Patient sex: F
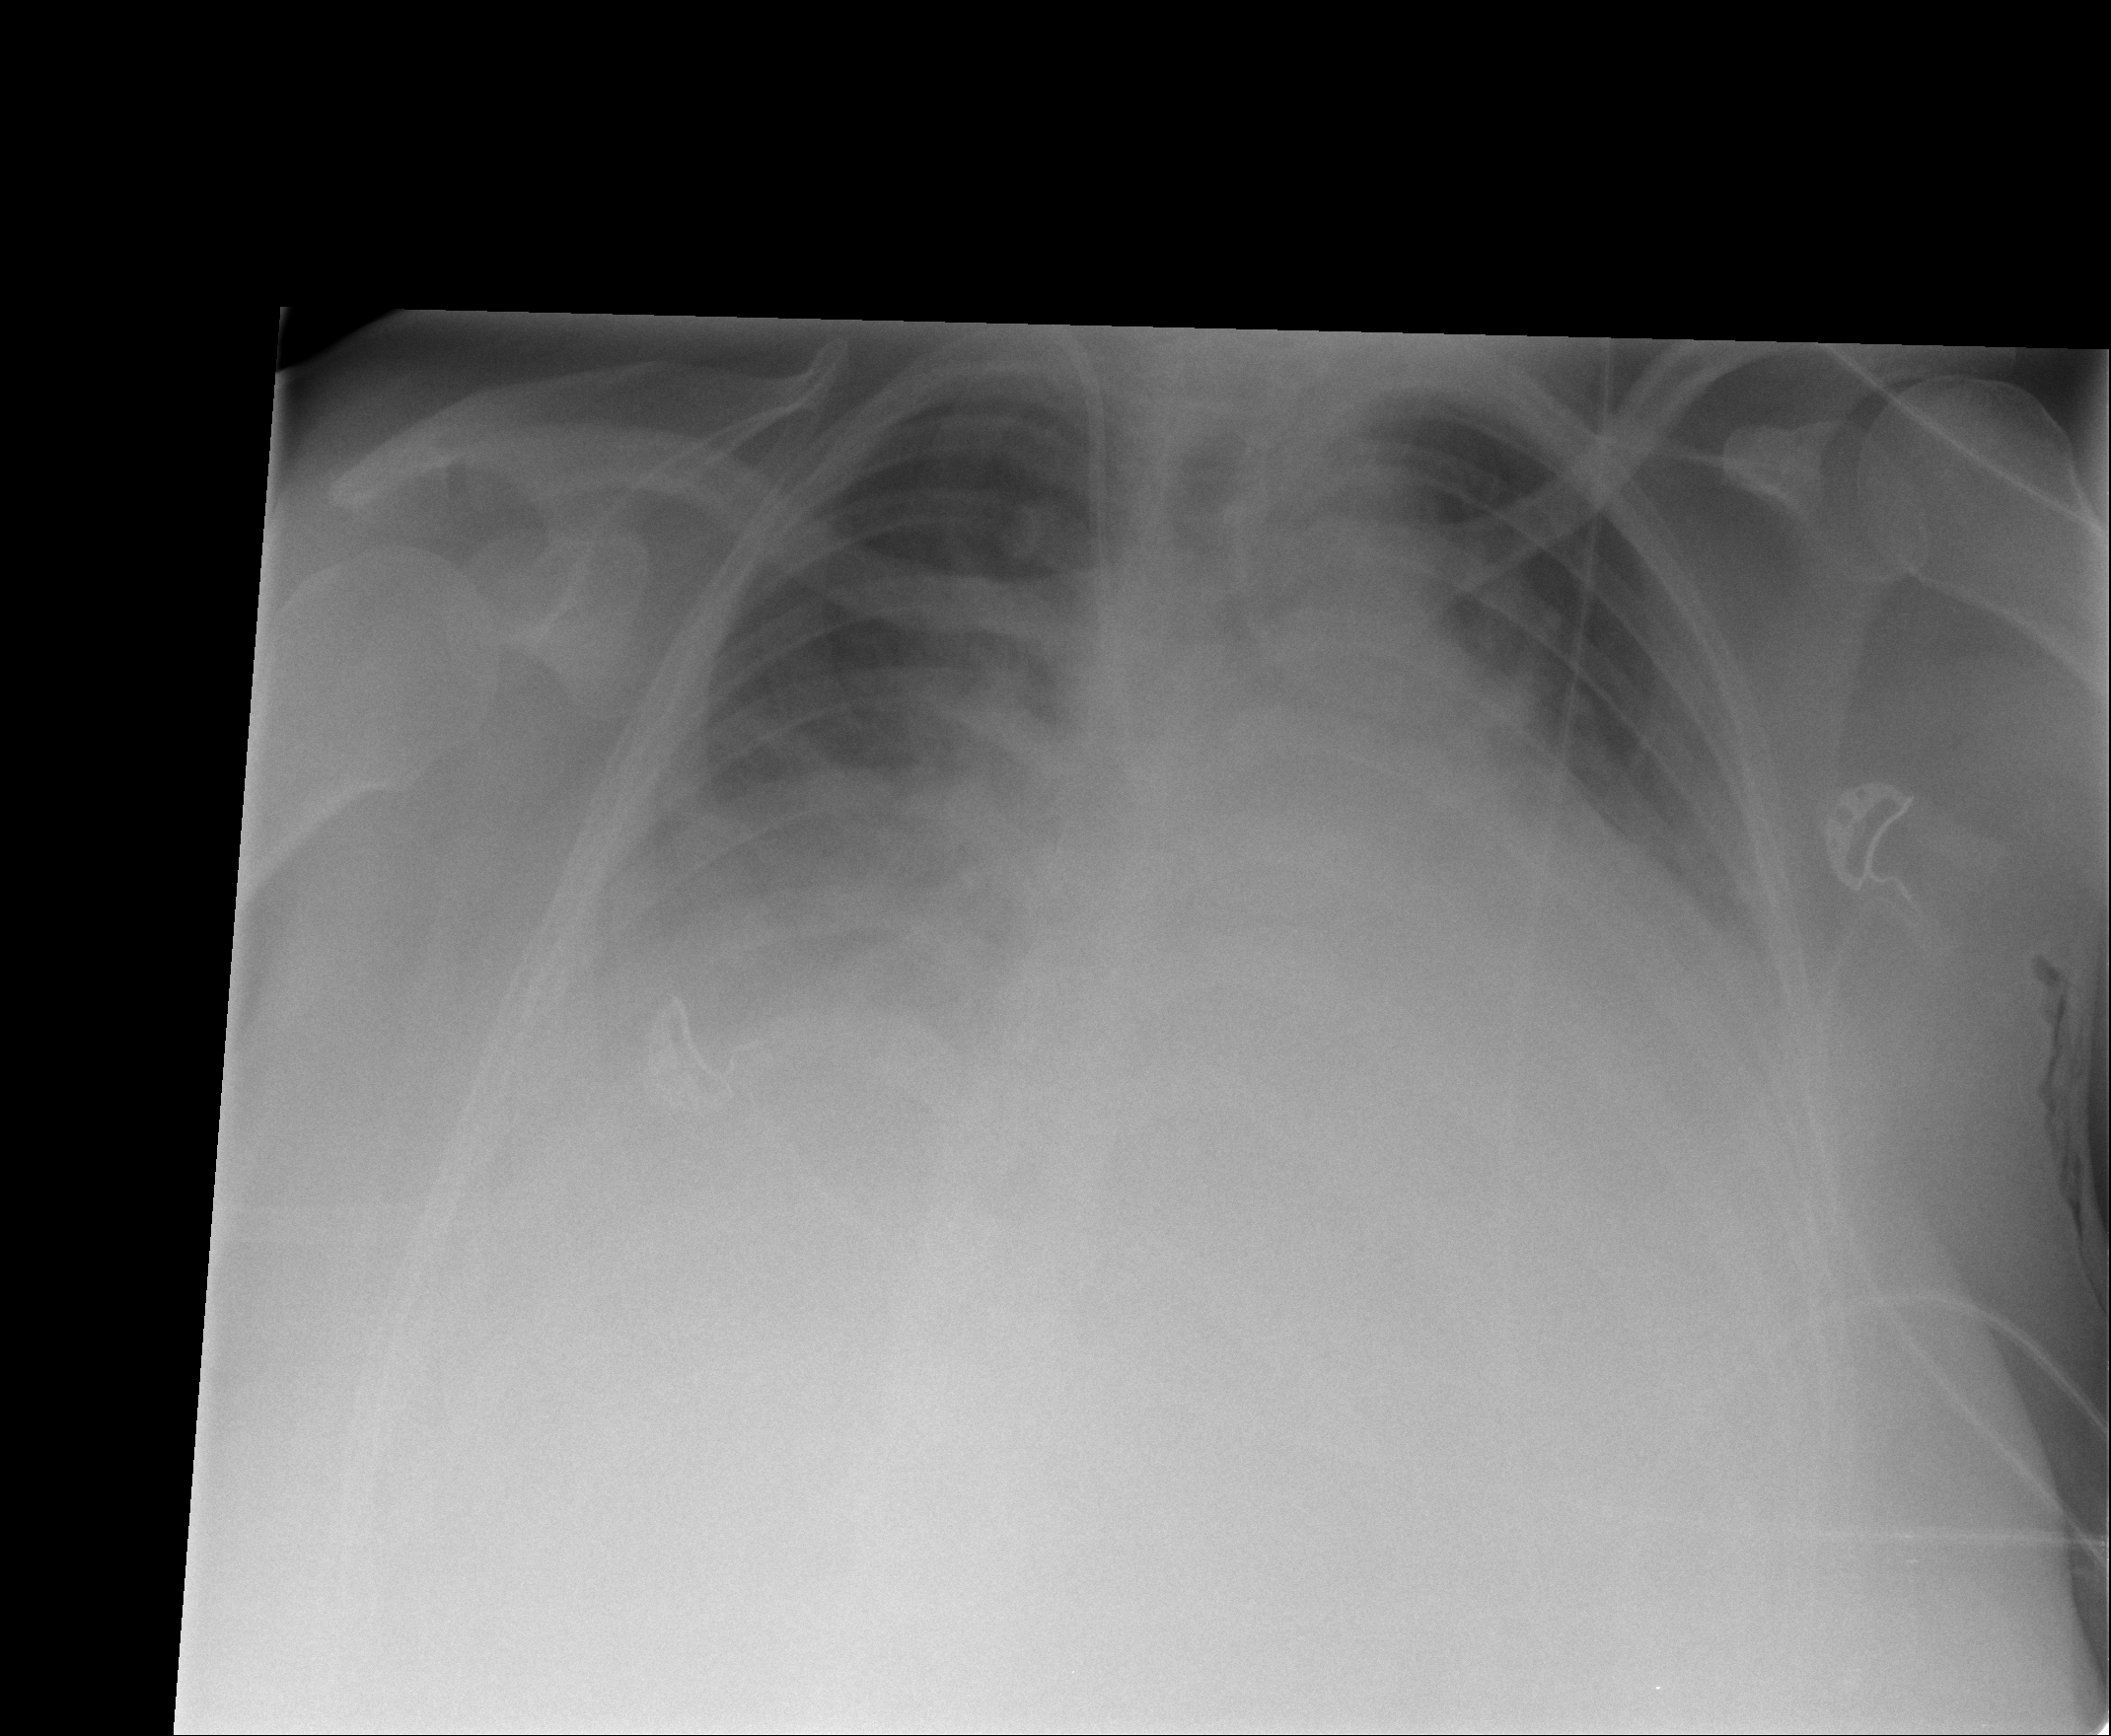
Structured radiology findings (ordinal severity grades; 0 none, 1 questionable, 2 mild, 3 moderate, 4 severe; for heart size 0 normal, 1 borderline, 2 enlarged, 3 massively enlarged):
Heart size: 3
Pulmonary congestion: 2
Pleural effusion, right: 2
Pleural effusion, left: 2
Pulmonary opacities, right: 0
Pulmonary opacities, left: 0
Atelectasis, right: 2
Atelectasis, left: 2